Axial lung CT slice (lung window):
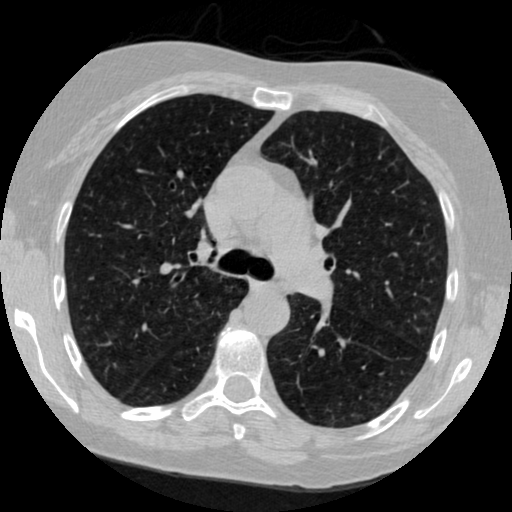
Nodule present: no